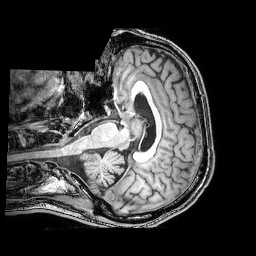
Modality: T1w
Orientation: axial
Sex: male
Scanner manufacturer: philips
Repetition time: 0.008177 s
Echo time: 0.00374 s